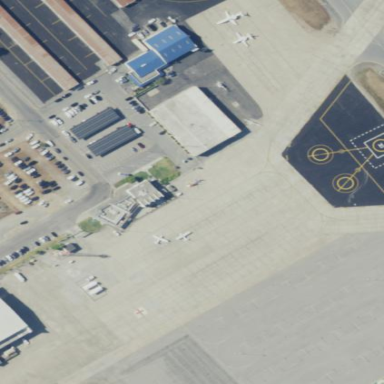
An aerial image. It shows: Apron at the airport.